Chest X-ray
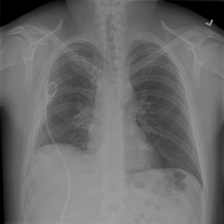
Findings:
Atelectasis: negative
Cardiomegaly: negative
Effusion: negative
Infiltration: negative
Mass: negative
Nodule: negative
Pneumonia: negative
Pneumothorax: negative
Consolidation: negative
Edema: negative
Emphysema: negative
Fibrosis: negative
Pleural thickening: negative
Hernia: negative